Chest X-ray:
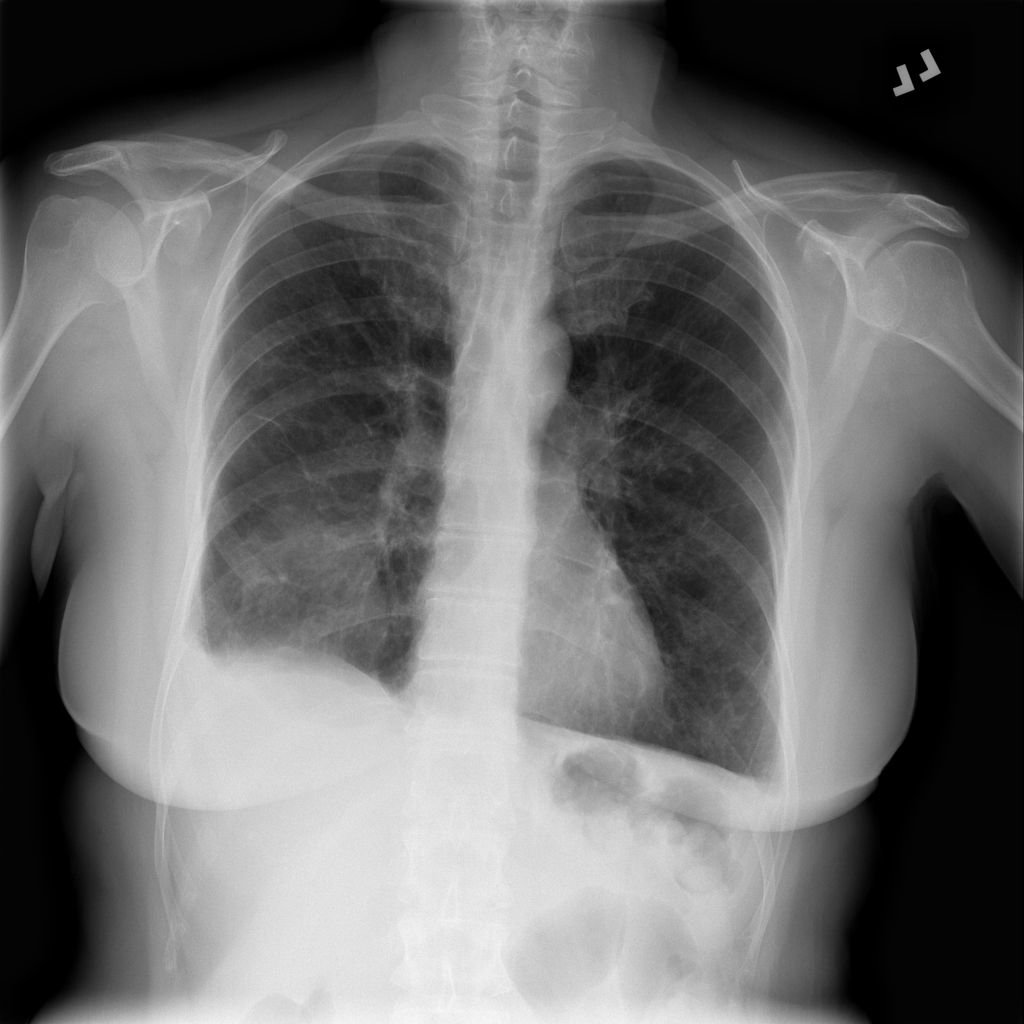
Findings: Consolidation, Effusion, Pleural Thickening
No abnormal finding: no